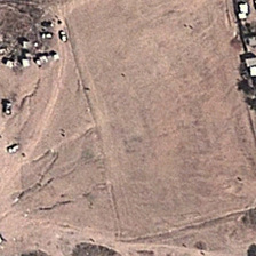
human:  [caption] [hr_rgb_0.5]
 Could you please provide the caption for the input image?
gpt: Several gray houses surround the bare ground.

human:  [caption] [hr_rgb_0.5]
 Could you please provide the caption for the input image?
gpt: Dozens of white cars were parked in a bare field.

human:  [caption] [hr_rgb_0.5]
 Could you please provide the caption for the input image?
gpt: Dozens of white cars were parked on the edge of the bare field.

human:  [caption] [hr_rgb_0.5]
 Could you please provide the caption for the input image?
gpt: Several gray houses surrounded the bare land.

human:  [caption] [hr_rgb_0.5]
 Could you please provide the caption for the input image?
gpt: Dozens of white cars were parked on the edge of the empty field.